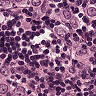
Metastatic tissue present: yes